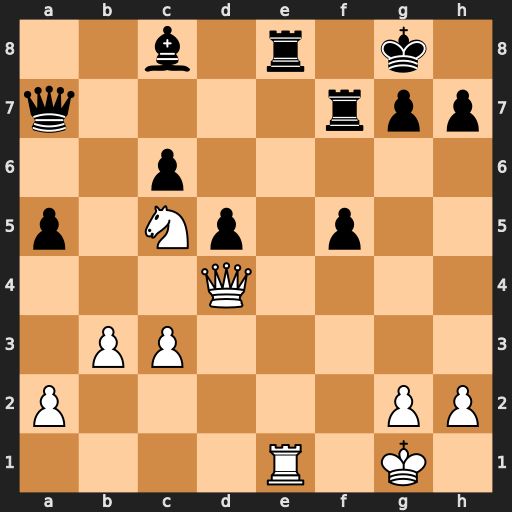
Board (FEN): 2b1r1k1/q4rpp/2p5/p1Np1p2/3Q4/1PP5/P5PP/4R1K1
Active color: w
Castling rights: -
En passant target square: -
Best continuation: Rxe8+ Rf8 Rxf8+ Kxf8 Ne6+ Bxe6 Qxa7